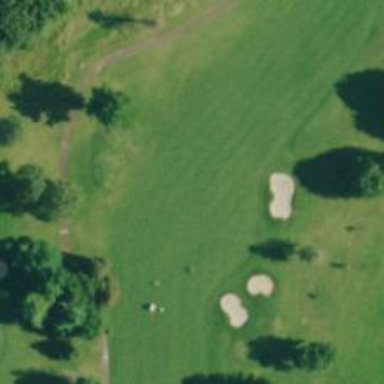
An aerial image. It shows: Golf hole.